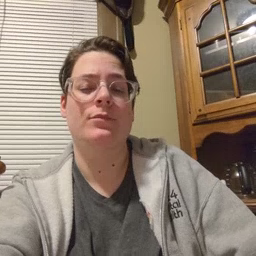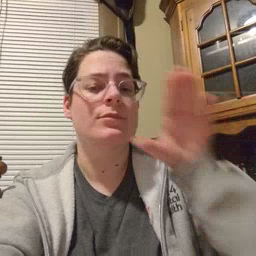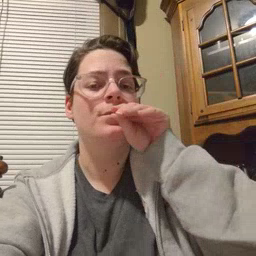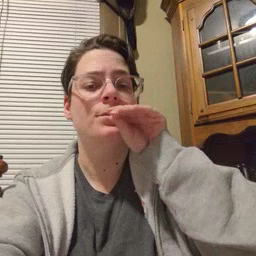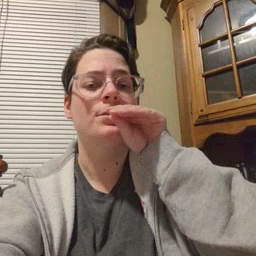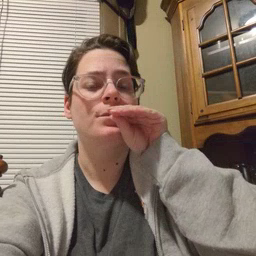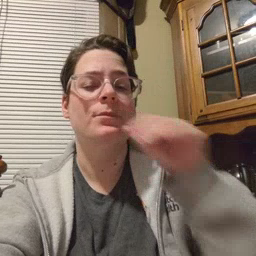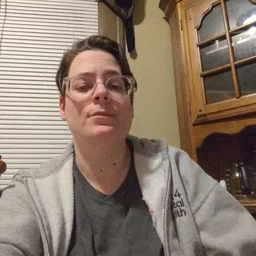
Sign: goose